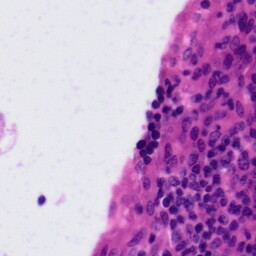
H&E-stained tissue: Tonsil